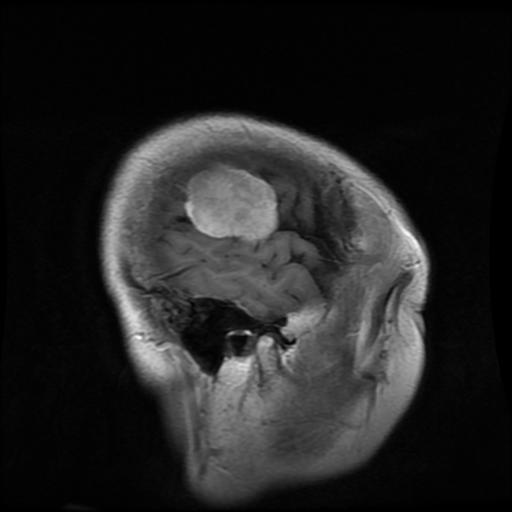
Label: meningioma